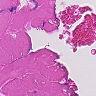
Metastatic tissue present: no